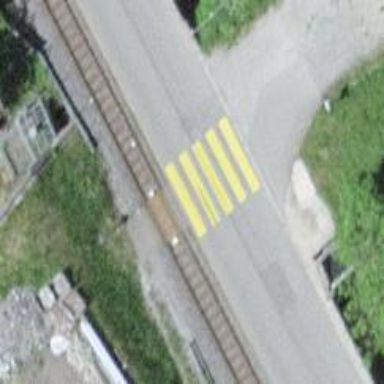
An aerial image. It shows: Railway crossing.